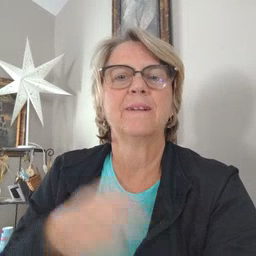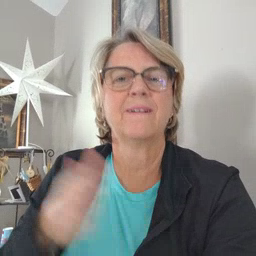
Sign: white